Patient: sex F, age 59
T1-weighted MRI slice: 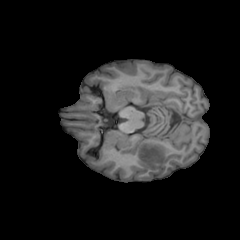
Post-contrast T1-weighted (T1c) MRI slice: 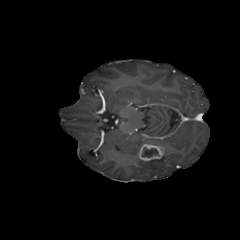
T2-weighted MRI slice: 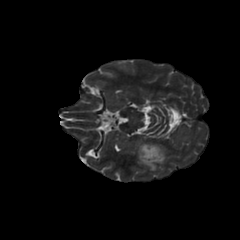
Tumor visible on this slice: yes
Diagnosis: Glioblastoma, IDH-wildtype
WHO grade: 4